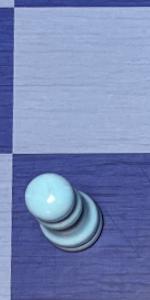
Label: Pawn_White